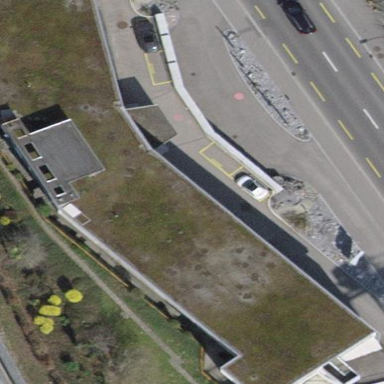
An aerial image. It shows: Office building.